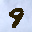
Label: 9